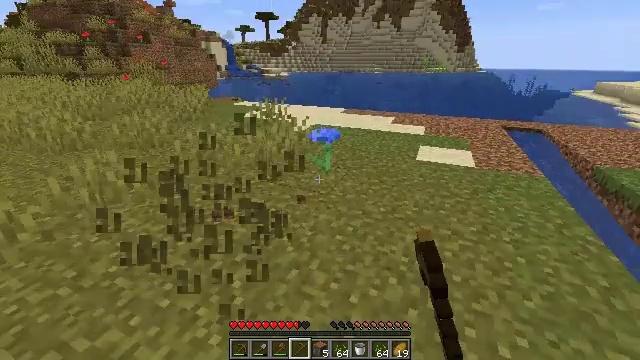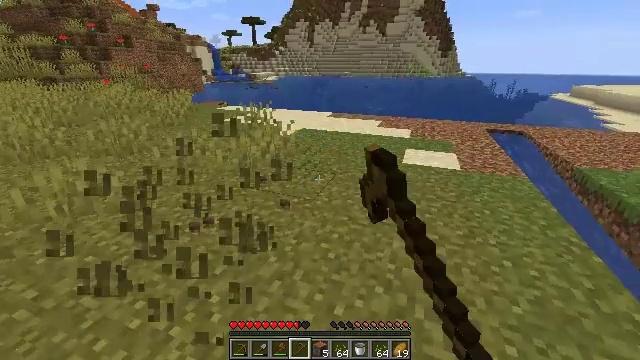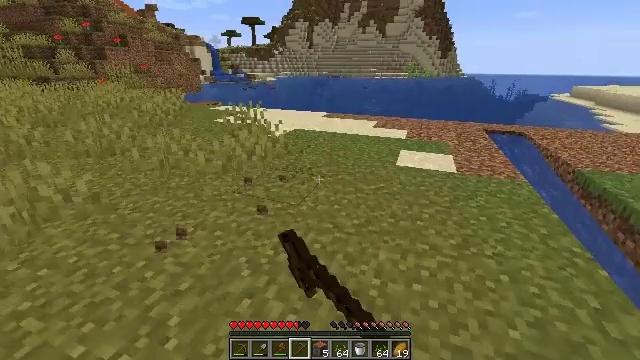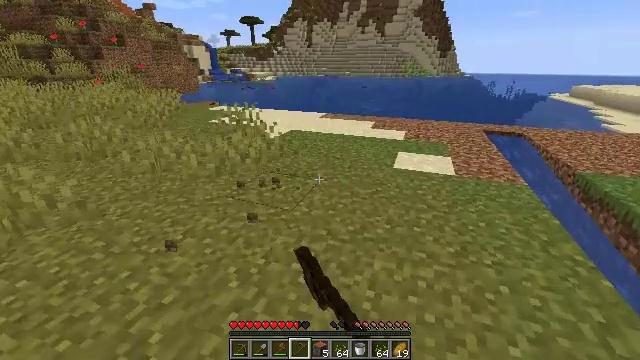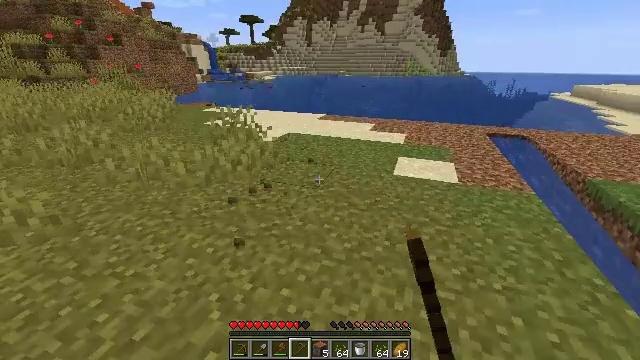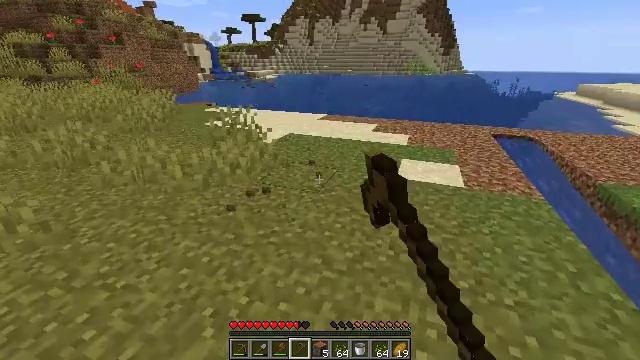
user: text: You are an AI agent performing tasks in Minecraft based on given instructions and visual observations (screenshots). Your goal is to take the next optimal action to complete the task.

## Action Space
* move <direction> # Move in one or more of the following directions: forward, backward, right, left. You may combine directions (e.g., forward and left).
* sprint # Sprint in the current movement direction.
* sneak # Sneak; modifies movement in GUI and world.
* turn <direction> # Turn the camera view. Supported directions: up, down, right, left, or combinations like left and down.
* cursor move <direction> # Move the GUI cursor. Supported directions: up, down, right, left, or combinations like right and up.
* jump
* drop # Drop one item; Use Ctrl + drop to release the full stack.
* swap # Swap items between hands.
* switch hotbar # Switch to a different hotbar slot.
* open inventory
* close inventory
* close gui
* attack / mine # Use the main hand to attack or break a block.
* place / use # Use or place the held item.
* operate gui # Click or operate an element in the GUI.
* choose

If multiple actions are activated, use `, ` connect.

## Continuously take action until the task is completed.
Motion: motion action
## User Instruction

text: Break the cornflower to collect it.
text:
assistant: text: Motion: move forward and move right, turn right, attack / mine
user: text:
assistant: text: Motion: move forward and move right, attack / mine
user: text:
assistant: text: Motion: move forward, attack / mine
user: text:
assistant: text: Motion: move forward, attack / mine
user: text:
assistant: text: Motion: move forward, attack / mine
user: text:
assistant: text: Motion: attack / mine